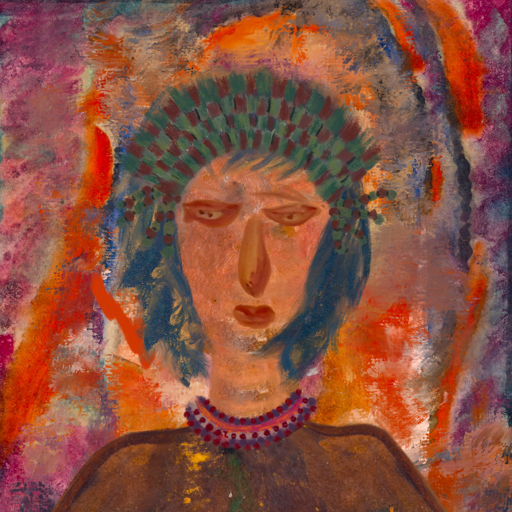
Background: Experience, Head And Neck Front: Boggyland, Face Front: Pious_Lady, Bust: Comrade, Hair Front: InTheSun, Head Accessory: After_Raid_Crown, Second Necklace: Blank, Necklace: Roy_Bahadur, Baby: Blank